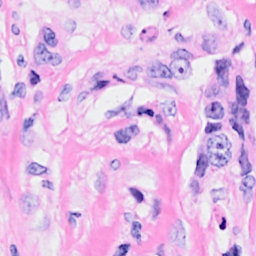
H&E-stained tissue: Breast